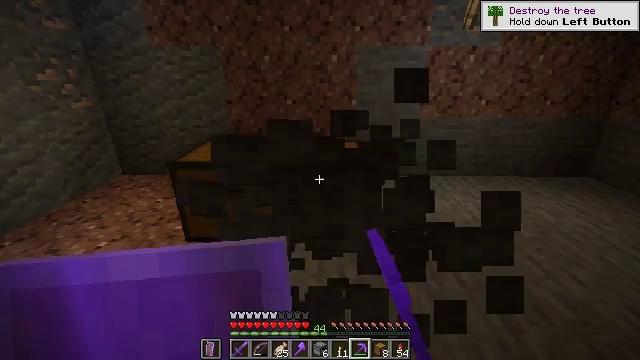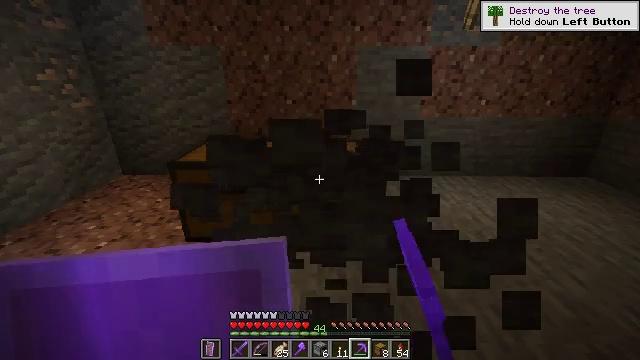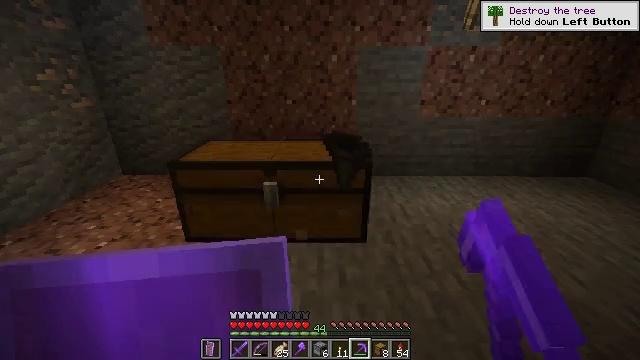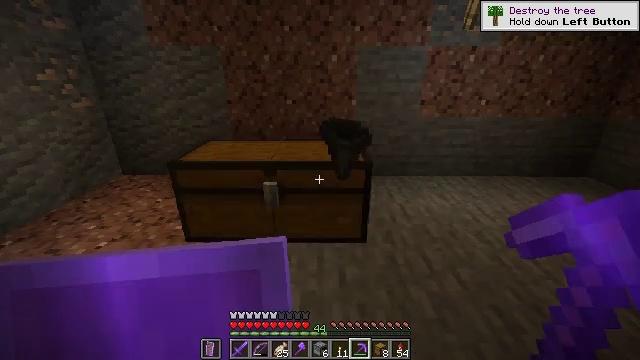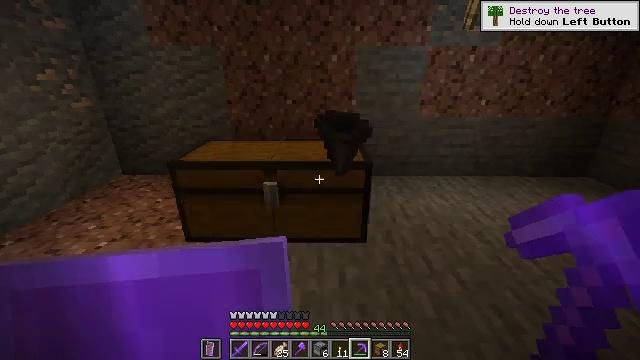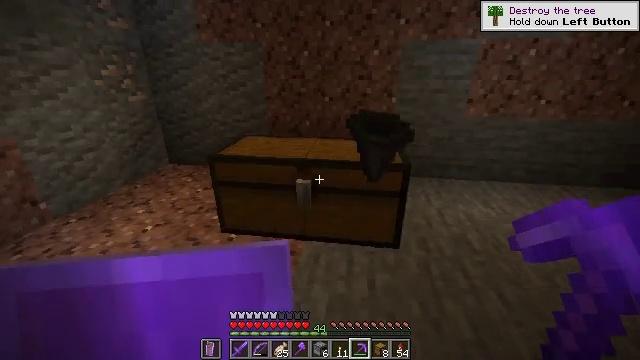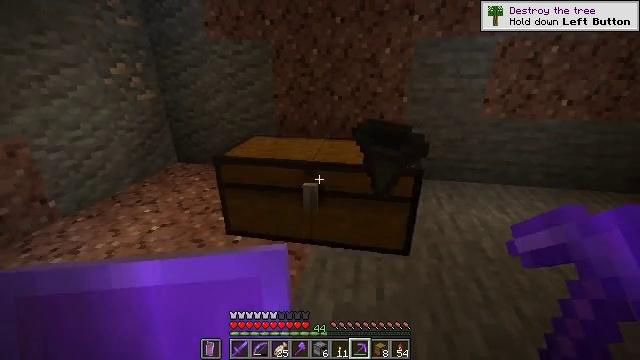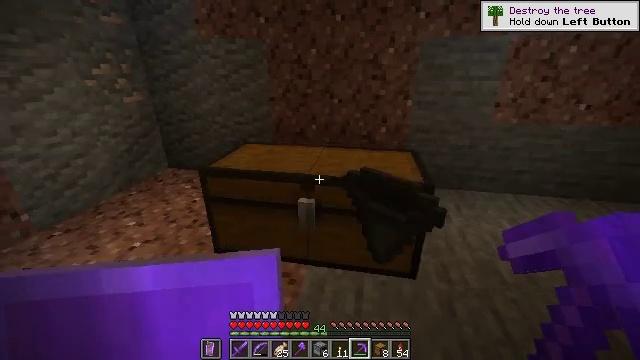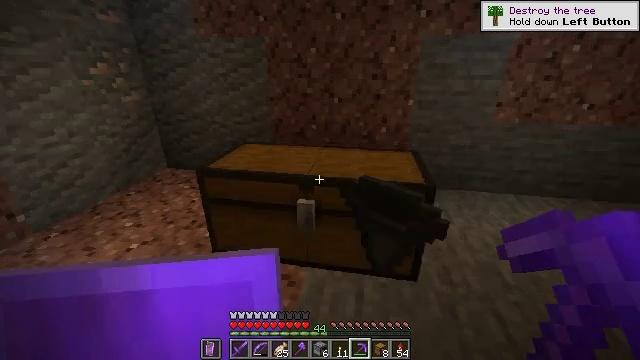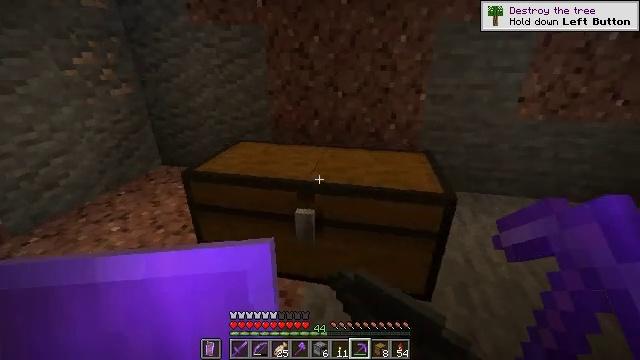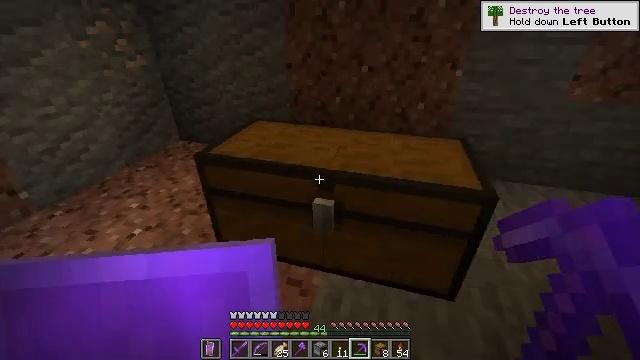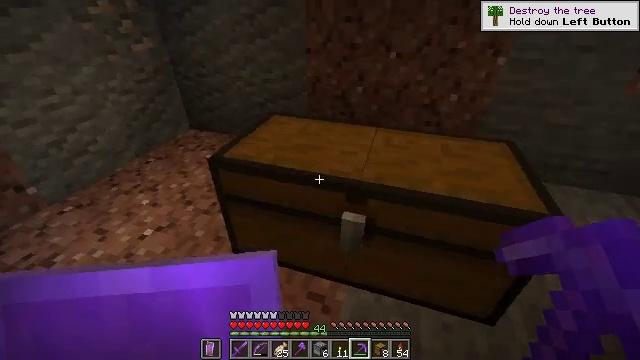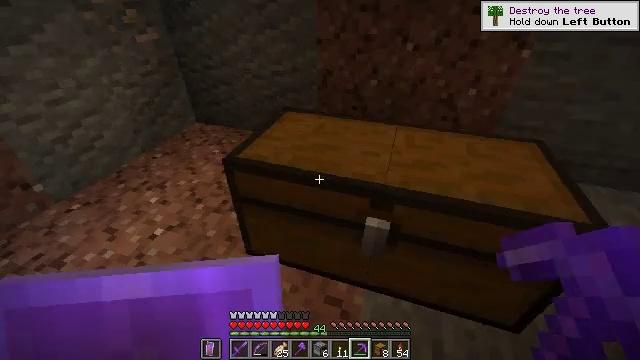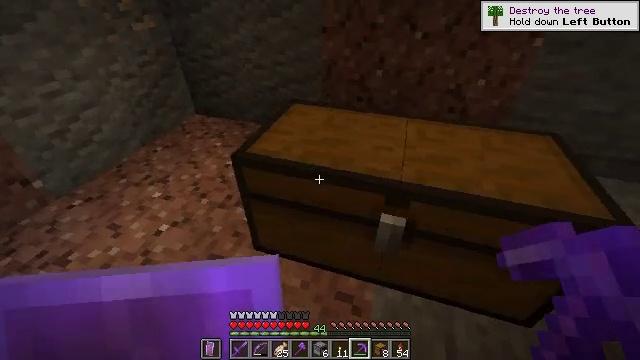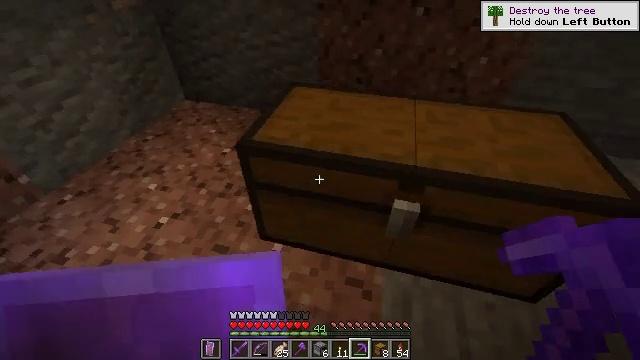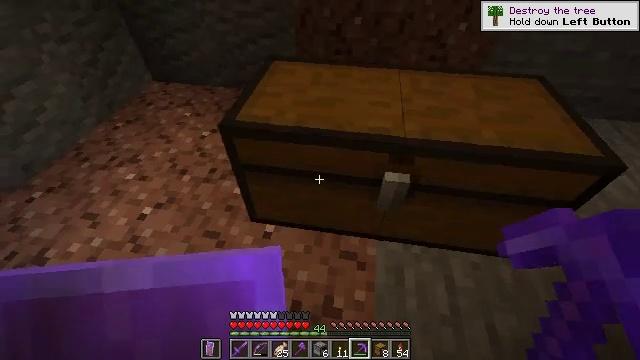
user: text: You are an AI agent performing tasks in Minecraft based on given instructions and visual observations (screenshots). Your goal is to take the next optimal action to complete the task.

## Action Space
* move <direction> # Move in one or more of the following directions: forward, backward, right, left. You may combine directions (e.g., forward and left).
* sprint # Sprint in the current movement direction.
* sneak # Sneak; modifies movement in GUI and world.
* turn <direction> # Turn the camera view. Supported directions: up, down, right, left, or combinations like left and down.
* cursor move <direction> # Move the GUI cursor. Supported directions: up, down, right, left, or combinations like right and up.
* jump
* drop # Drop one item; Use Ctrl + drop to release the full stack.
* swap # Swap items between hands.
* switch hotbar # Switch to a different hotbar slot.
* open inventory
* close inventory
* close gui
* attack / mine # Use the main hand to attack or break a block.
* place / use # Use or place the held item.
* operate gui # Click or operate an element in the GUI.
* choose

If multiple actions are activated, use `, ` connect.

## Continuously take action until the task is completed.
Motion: motion action
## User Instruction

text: Break the chest to retrieve items inside.
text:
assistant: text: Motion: no_op
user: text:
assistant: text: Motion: no_op
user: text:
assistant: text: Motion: no_op
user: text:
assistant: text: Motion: no_op
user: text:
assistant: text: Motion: move forward, turn left
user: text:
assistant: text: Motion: move forward, turn left
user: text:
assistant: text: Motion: move forward
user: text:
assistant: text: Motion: move forward
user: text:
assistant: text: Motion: move forward, turn down
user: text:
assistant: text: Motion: move forward and move left, turn left and down
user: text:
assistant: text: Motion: move forward and move left, turn left and down
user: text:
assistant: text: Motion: move left, turn down
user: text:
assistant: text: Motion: turn down
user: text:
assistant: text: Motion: turn right and down
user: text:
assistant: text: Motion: turn right and down
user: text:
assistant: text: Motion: turn right and down
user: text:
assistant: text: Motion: no_op
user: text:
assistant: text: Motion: no_op
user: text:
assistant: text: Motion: no_op
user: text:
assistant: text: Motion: no_op
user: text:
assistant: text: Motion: no_op
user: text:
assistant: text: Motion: no_op
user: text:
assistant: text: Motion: no_op
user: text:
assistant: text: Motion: no_op
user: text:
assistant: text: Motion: no_op
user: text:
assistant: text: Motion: no_op
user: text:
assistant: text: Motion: no_op
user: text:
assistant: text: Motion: no_op
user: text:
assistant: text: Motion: no_op
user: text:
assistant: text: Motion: no_op